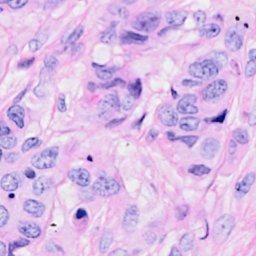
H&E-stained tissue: Breast